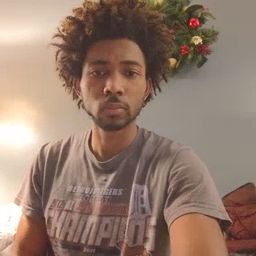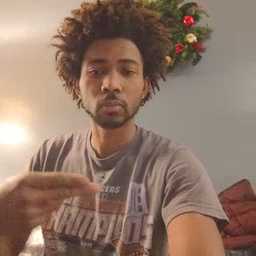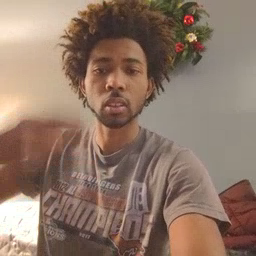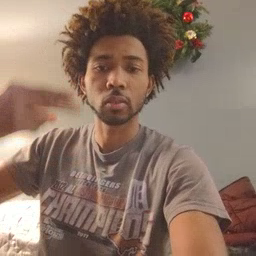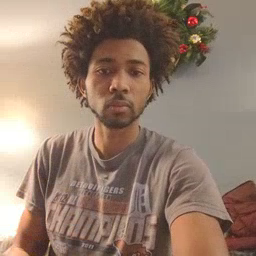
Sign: high